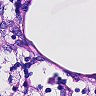
Metastatic tissue present: no